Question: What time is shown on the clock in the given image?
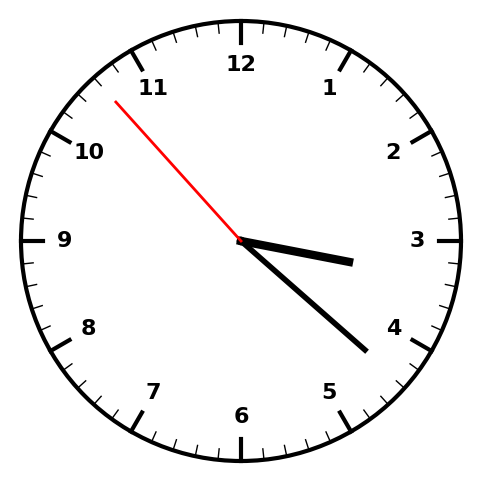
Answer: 03:21:53